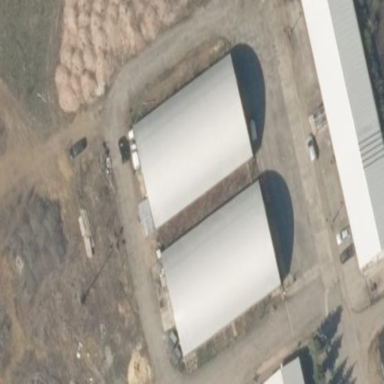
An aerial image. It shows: Shed building.